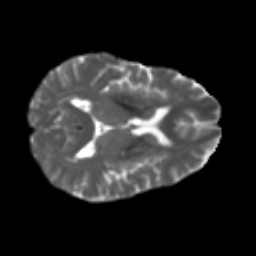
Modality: T2w
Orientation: axial
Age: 62
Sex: female
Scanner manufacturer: ge
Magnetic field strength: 3 T
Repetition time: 7.8 s
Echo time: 0.0606 s